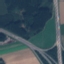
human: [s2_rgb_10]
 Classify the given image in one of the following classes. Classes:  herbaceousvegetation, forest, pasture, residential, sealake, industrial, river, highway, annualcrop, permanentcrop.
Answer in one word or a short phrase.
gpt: Highway